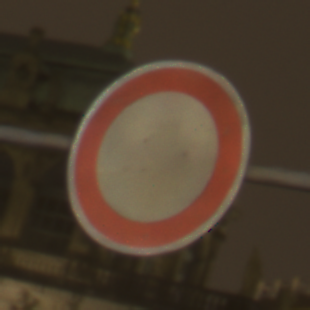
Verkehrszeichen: VerbotFahrzeugeAllerArt
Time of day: Night
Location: Outdoor (Urban)
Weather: Overcast
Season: NotSpecified
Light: Artificial